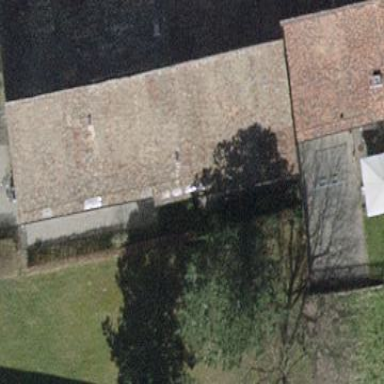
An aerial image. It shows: Gabled building with roof made of roof tiles. The roof is oriented across the building. It is library.